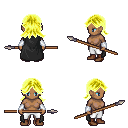
a pixel art fantasy rpg character, female body template, human, dark skin, black cape, white pants, gold loose hair, white cloth bracers, brown shoes, spear, four views (front, back, left, right), 2x2 character sprite sheet, small pixel art, hard edges, no anti-aliasing